Current action and preconditions to check: trajectory_clear

Your task: For each precondition in the list above, predict whether it will hold at this action.

Consider the current scene as observed from the mobile robot's camera, and analyze the predicted future states of all dynamic agents (e.g., people, animals, vehicles, or any moving entities) within the NEXT SECOND.

IMPORTANT: Only answer "very likely" if you are absolutely certain—based on strong, clear evidence—that a dynamic agent will violate the precondition in the predicted future state. Do NOT answer "very likely" for unlikely, ambiguous, or low-probability risks.

Ask yourself for each precondition: Is there a high probability, with clear and convincing evidence, that the predicted future states of any dynamic agent will interfere with the predicted future state of the currently executing action within the NEXT SECOND, causing that precondition to fail?

Assess the risk level based on these predictions. Use "likely" or "very likely" if motions create a clear risk of interference.

Use "neutral" or "improbable" if agents are nearby but their predicted paths are clearly diverging or non-conflicting.

Failure Risk Categories: "very improbable", "improbable", "neutral", "likely", "very likely"

Answer Format: Output ONLY the probability_of_failure value from these categories: "very improbable", "improbable", "neutral", "likely", "very likely"

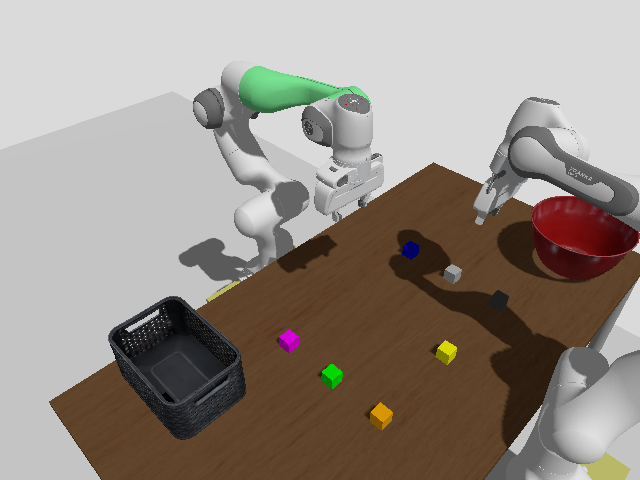

Answer: very improbable